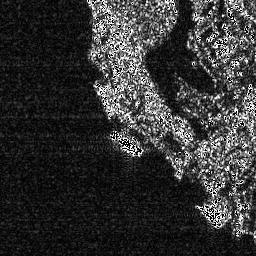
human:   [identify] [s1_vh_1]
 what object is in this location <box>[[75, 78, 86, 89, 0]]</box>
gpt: <ref>1 medium ship at the bottom right</ref>

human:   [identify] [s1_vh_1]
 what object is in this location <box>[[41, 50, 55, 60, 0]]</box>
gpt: <ref>1 medium ship at the center</ref>